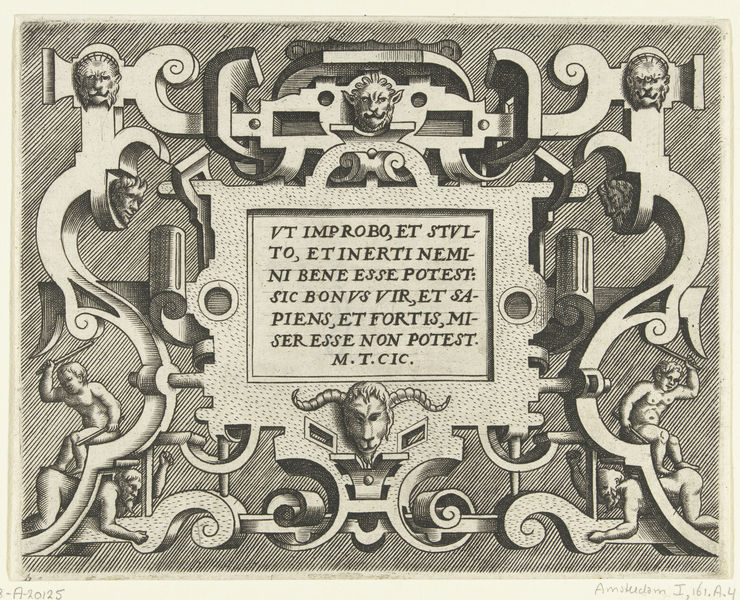
Titel: Cartouche met een citaat van Cicero
Künstler: Frans Huys
Standort: Amsterdam
Institution: Rijksmuseum
Schlagwörter: gravure, latin, lion, serrure, estampe, gargouille